Question: I have an object with width w and height h. The object needs to find the fastest possible path to cover the entire area in the least amount of time. Think of it like a robotic arm that needs to spray a chemical onto the entire surface. The black regions are areas that cannot be transversed.

In the image above, the w by h object is moving across an area (the dark gray region behind it is area that has already been covered). I need to work out an algorithm that determines the fastest possible path to cover the entire area if the object moves at a speed v and takes t seconds to make a 90 degree turn (or t/90 for each 1 degree turn). The object can move outside the designated area.
The goal should be to minimize the number of turns and maximize linear movement. Assuming I have all of the measurements for everything, how would I start programming something that can determine this path?
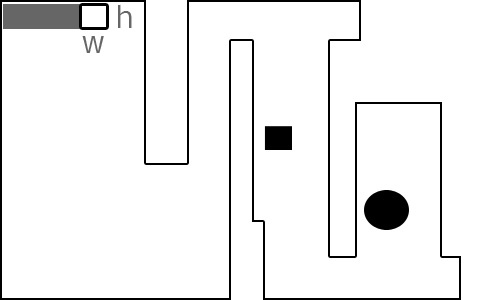
Answer: I'm sorry I was wrong.
To me the best solution would be an algorithm that looks like this:
'''
1. what is the smallest rectangle that covers the all area
2. compute the time to 'paint it' from your starting position:
2.1 as you can go outside, just
2.1.1 calculate time if browsing by rows
2.1.2 if by column
2.1.3 if turning from outer to center
2.1.4 if turning from outer to center
2.2 decide what is the most efficient solution
3. store this result
4. subdivise the area in 2 smaller rectangles
5. redo the same thing for the 2 and test various combination for the travel from rectangle 1 to 2 (obviously the starting pos on 2 is free) Always keep track that anything bigger than the cost of the first solution can be ignored
'''
If I could give a simple guess, that is not mathematically the fastest, but a good solution
is what most AOI do, just do the biggest rectangle.
The problem mathematically depends on a lot of variables, if t is important (often true for robots) then the simple solution is probably close to the solution aas that s the solution with the minimum turn.
Already finding the best solution for a rectangle is good.
then is is a question of graph (a graph of rectangles, the connexions between the graphs are another problem)
sorry I can't help more.